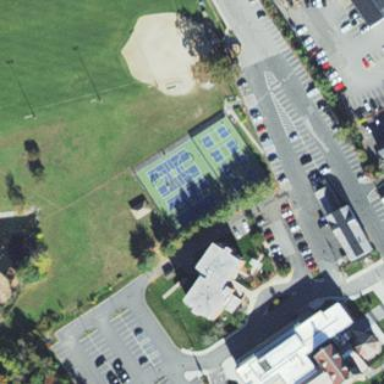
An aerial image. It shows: Tennis court in leisure pitch.